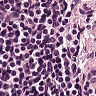
Metastatic tissue present: no